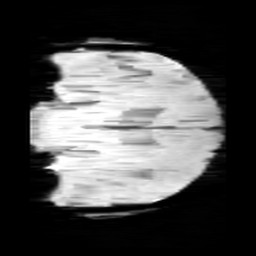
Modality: minIP
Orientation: coronal
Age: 11
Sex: male
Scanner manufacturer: siemens
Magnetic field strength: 3 T
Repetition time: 0.027 s
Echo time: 0.02 s